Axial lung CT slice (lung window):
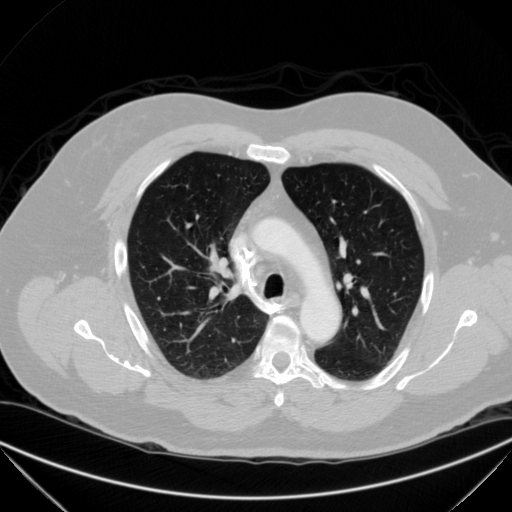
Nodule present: no